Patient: sex M, age 69
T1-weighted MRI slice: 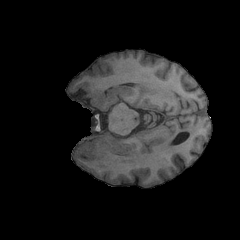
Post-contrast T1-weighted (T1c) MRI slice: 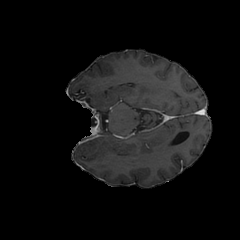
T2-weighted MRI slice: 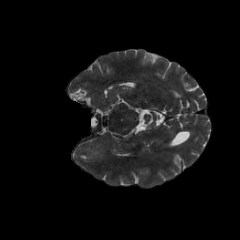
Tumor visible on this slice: yes
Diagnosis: Glioblastoma, IDH-wildtype
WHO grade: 4